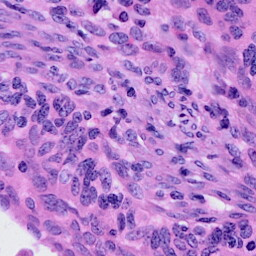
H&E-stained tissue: Cervix